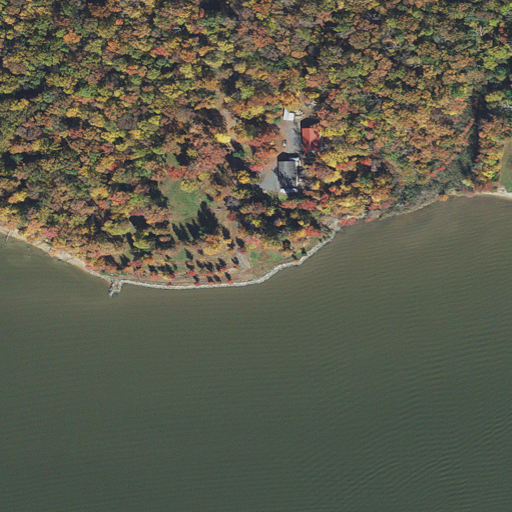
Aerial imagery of cape in Maryland named Rich Point containing open water, deciduous forest, mixed forest, herbaceous wetlands, open development, pasture, and medium intensity development